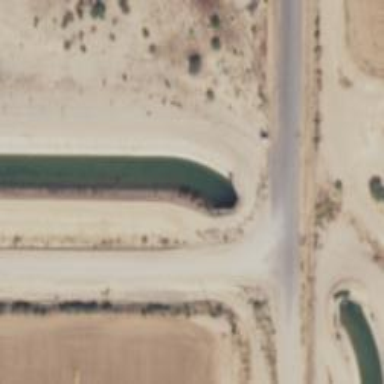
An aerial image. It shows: Canal.